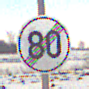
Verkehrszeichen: EndeGeschwindigkeit80
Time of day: MorningAfternoon
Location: Outdoor (Nature)
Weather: Overcast
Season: Winter
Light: Natural